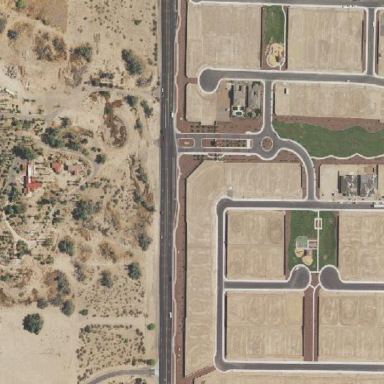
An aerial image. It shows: Gated residential area.